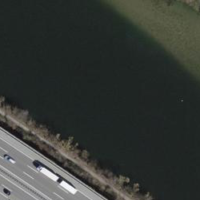
EUNIS habitat code: 57
Species observed at this site:
Aesculus hippocastanum